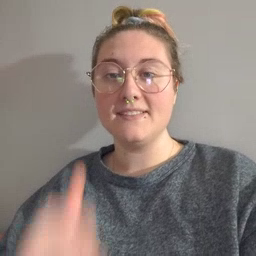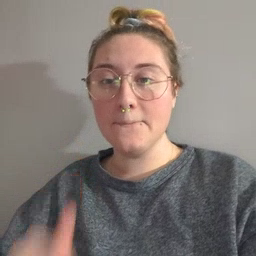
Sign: same